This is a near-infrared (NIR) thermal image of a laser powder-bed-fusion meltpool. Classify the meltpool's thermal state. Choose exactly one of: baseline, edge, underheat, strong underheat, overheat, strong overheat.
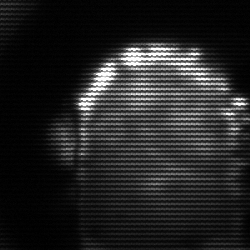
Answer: baseline